Interaction volume radius: 5 \u00c5
Interaction volume height: 10 \u00c5
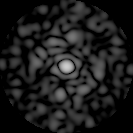
Disorder parameter: 0.8972